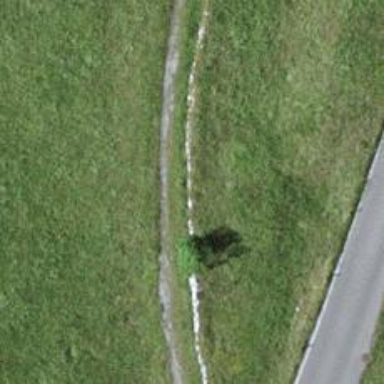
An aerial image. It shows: Retaining wall.